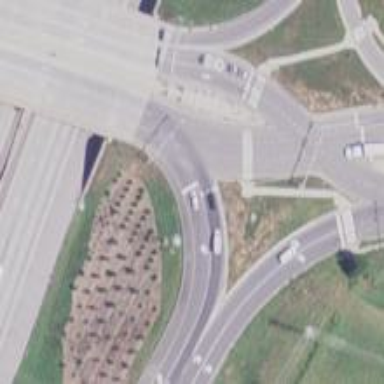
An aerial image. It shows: Crossing road.